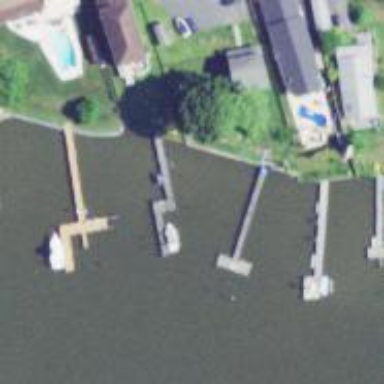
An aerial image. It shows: Man-made pier.